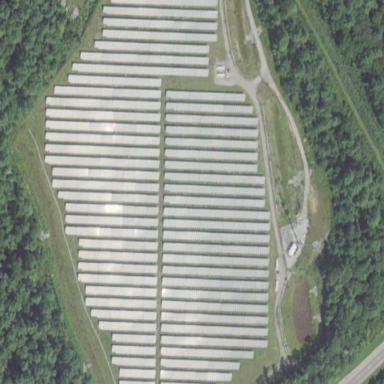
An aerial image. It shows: Solar power plant using photovoltaic technology to generate electricity.